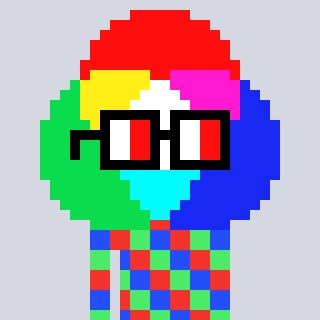
a pixel art character with square glasses with black frames and red eyes, a color circle-shaped head and a gunk-colored body on a cool background